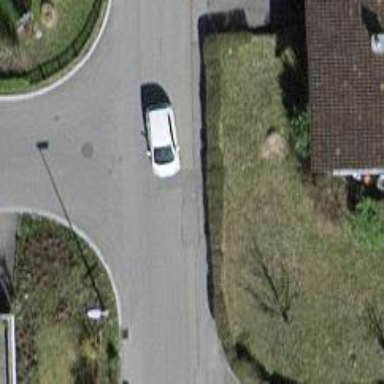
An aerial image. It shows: Smooth asphalt road in residential area.